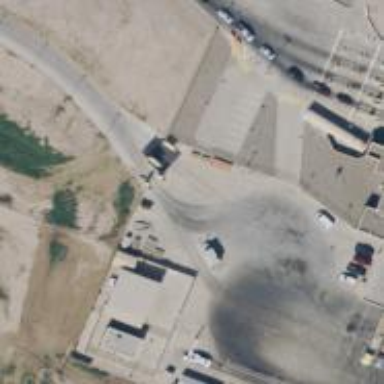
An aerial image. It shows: Border control barrier.